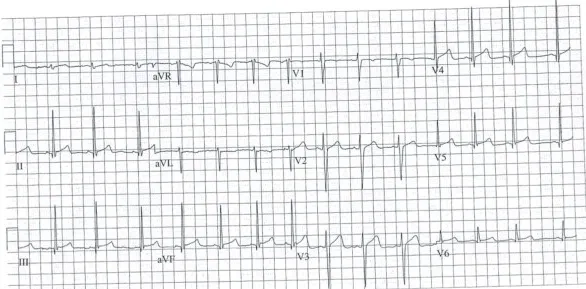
ECG showing restoration of normal sinus rhythm to 85 beats per minute after intravenous fluids. PR interval, 117 ms; QRS, 96 ms; QTc, 416 ms.
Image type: electrography (ekg)